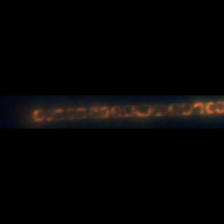
Taxon: Skeletonema
Group: Diatoms